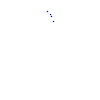
Particle: kaon